九年级 · 解析几何
如图是二次函数 $\mathrm{y}=a x^{2}+b x+c$ 图象的一部分, 图象过点 $A(-3,0)$, 对称轴为直线 $\mathrm{x}=-1$,给出四个结论: (1) $\mathrm{c}>0$; (2) $4 \mathrm{a}-2 \mathrm{~b}+\mathrm{c}>0$. (3) $2 \mathrm{a}-\mathrm{b}=0$; (4)若点 $\mathrm{B}\left(-1.5, \mathrm{y}_{1}\right) 、 \mathrm{C}\left(-2.5, \mathrm{y}_{2}\right)$为函数图象上的两点, 则 $\mathrm{y}_{1}>\mathrm{y}_{2}$; 其中正确结论的个数是（）

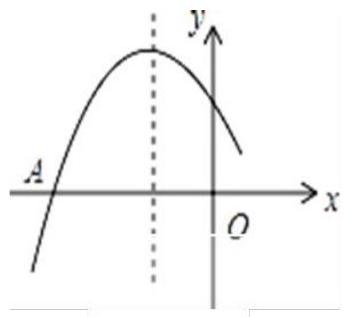
A. 1
B. 2
C. 3
D. 4

答案: D
解析: 根据二次函数的性质，结合图中信息，一一判断即可解决问题.

【详解】解：由图象可知, 图象交于 y 轴正半轴,

$\therefore \mathrm{c}>0$,

故(1)正确.

当 $x=-2$ 时, $y=4 a-2 b+c>0$,

故(2)正确.

$\because$ 抛物线对称轴为 $\mathrm{x}=-1$,

$\therefore-\frac{\mathrm{b}}{2 \mathrm{a}}=-1$,

$\therefore 2 \mathrm{a}-\mathrm{b}=0$,

故(3)正确.

$\because \mathrm{B}\left(-1.5, \mathrm{y}_{1}\right) 、 \mathrm{C}\left(-2.5, \mathrm{y}_{2}\right)$ 为函数图象上的两点,

又点 $\mathrm{B}$ 离对称轴近,

$\therefore \mathrm{y}_{1}>\mathrm{y}_{2}$,

故(4)正确,

故选 D.

【点睛】本题考查二次函数图象与系数的关系，解题的关键是灵活应用图中信息解决问题，属于中考常考题型.